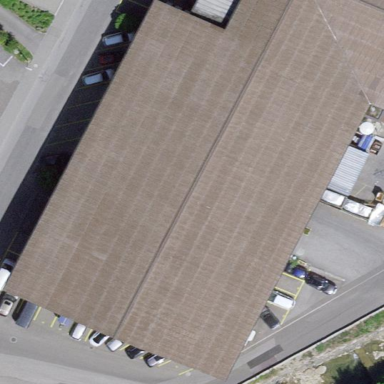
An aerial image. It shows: Industrial building.